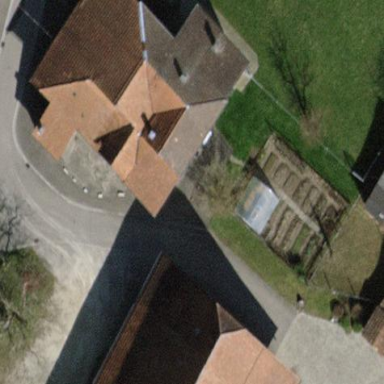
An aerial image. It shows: Farm building.